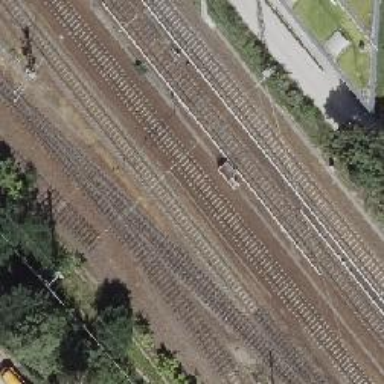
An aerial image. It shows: Milestone along the railway track with catenary mast.